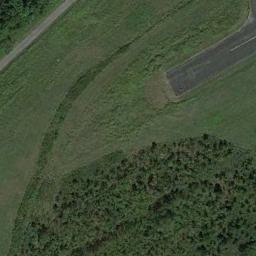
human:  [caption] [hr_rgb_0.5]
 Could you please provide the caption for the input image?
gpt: The entire image is dominated by grass .

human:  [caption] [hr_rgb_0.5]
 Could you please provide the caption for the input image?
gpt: There are many green trees and several roads on the green grass .

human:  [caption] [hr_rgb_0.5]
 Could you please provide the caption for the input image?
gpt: This meadow has dense grasses and a grove of trees and a clearing is also on the meadow .

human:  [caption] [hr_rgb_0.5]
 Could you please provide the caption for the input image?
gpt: Many trees are on the meadow .

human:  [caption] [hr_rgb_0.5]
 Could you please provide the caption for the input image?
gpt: There are some green trees beside the meadow .